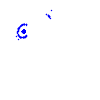
Particle: electron